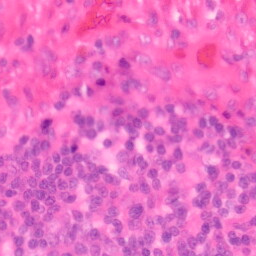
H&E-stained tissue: Colon